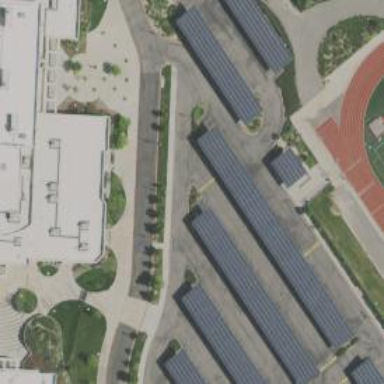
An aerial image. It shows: Solar photovoltaic panel generator located on building's roof.